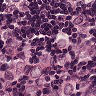
Metastatic tissue present: yes